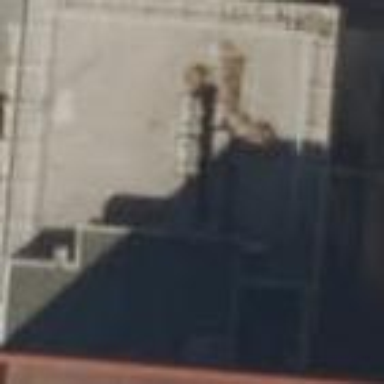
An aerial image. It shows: Office building.